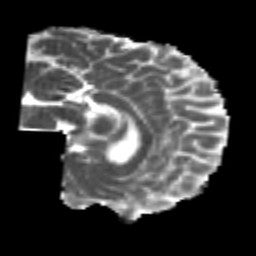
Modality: MD
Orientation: sagittal
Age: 25
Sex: male
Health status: healthy
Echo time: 0.074 s